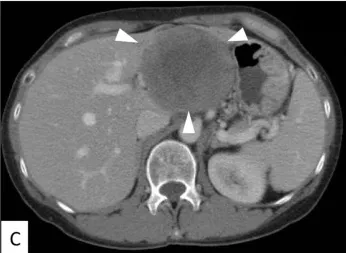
After. Chemotherapy. A 7.0 x 6.0 cm solid tumor apparently located in the left lobe of liver.
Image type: radiology (ct)